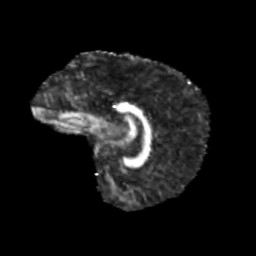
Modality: FA
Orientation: sagittal
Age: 10
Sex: male
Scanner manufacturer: siemens
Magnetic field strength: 3 T
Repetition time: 3.8 s
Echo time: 0.07 s